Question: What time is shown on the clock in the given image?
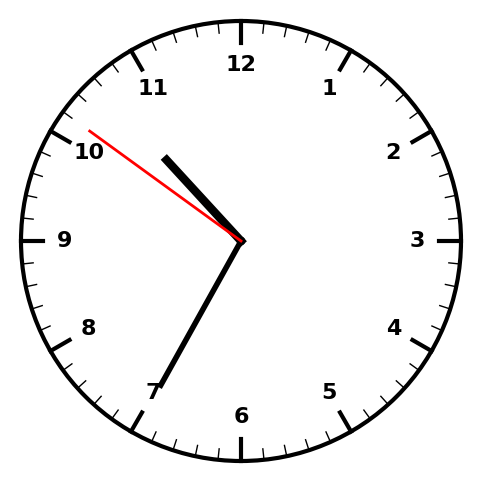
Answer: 10:34:51